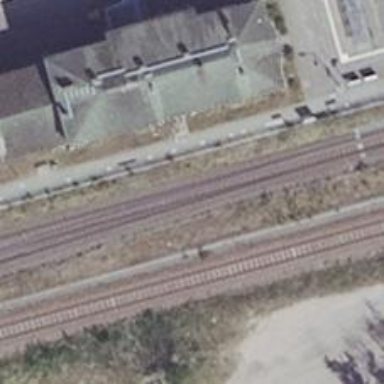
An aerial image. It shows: Railway switch with the turnout side on the left.